Question: I'm new on jenkins, and i try run robo tests with firebase-test-lab on my windows node, which connected to the linux master.
when the tests should begin to run i got message that I need to log-in first to my account, but i have already done this in VM master (i did this with Putty).

The message:
> ERROR: (gcloud.firebase.test.android.run) You do not currently have an
active account selected. Please run: '$ gcloud auth login' to obtain
new credentials, or if you have already logged in with a different
account: '$ gcloud config set account ACCOUNT' to select an already
authenticated account to use.
Please, any idea to solve this?
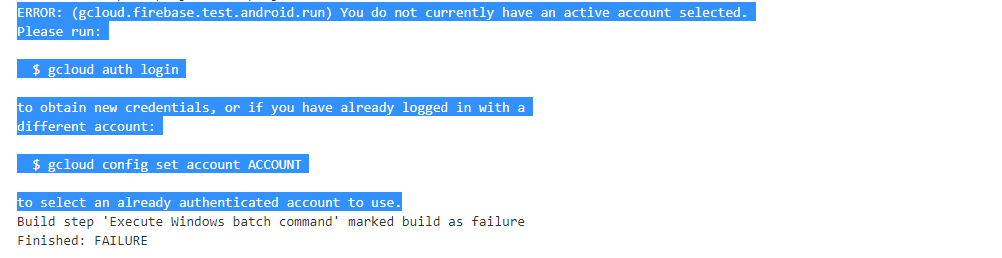
Answer: finally, i have found my problem..
I have tried all the time to login my firebase account, via CentOS machine (with use Putty in my windows OS).
, I had to do this in my computer (my Windows OS).
Therefor, I set the path in Enviroments variable, to gCloud directory, and
via the cmd i run 'gcloud auth login' and it's login my account.
Next time I build my project in Jenkins, it's work!!